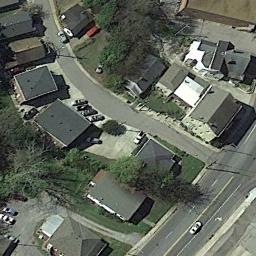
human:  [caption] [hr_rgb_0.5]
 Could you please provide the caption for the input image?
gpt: The medium residential is on the grass next to the road .

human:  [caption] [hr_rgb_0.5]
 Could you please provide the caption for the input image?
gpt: Houses in medium-sized residential areas are built on either side .

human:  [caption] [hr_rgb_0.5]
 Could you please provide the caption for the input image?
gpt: The medium residential area has some houses along the road .

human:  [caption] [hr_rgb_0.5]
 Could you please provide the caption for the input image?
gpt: Many buildings of different shapes are in medium residential area .

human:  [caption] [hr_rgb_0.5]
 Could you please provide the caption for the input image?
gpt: There are some buildings by the roadside on the medium residential area .